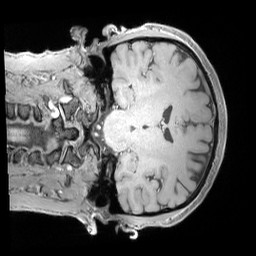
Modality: T1w
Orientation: coronal
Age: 27
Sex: male
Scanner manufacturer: siemens
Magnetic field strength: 3 T
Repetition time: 5 s
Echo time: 0.00298 s